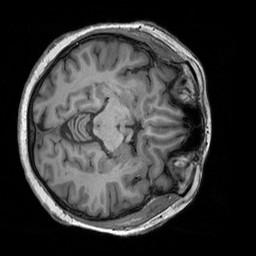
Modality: T1w
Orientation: axial
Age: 60
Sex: female
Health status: healthy
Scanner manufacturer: siemens
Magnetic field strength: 3 T
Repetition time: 2.3 s
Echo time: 0.00303 s